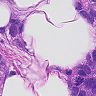
Metastatic tissue present: yes